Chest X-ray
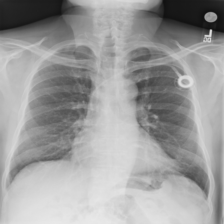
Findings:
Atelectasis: negative
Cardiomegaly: negative
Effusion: negative
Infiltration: negative
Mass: negative
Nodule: negative
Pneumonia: negative
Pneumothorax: negative
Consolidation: negative
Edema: negative
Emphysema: negative
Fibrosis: negative
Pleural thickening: negative
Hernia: negative